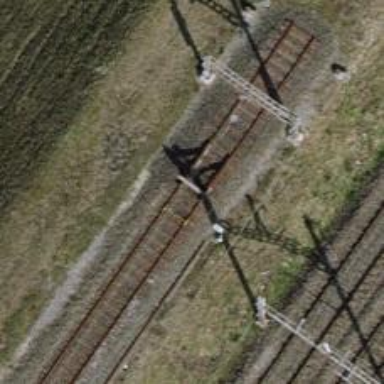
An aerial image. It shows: Railway buffer stop.